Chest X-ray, AP view. Patient: 46 years old, sex M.
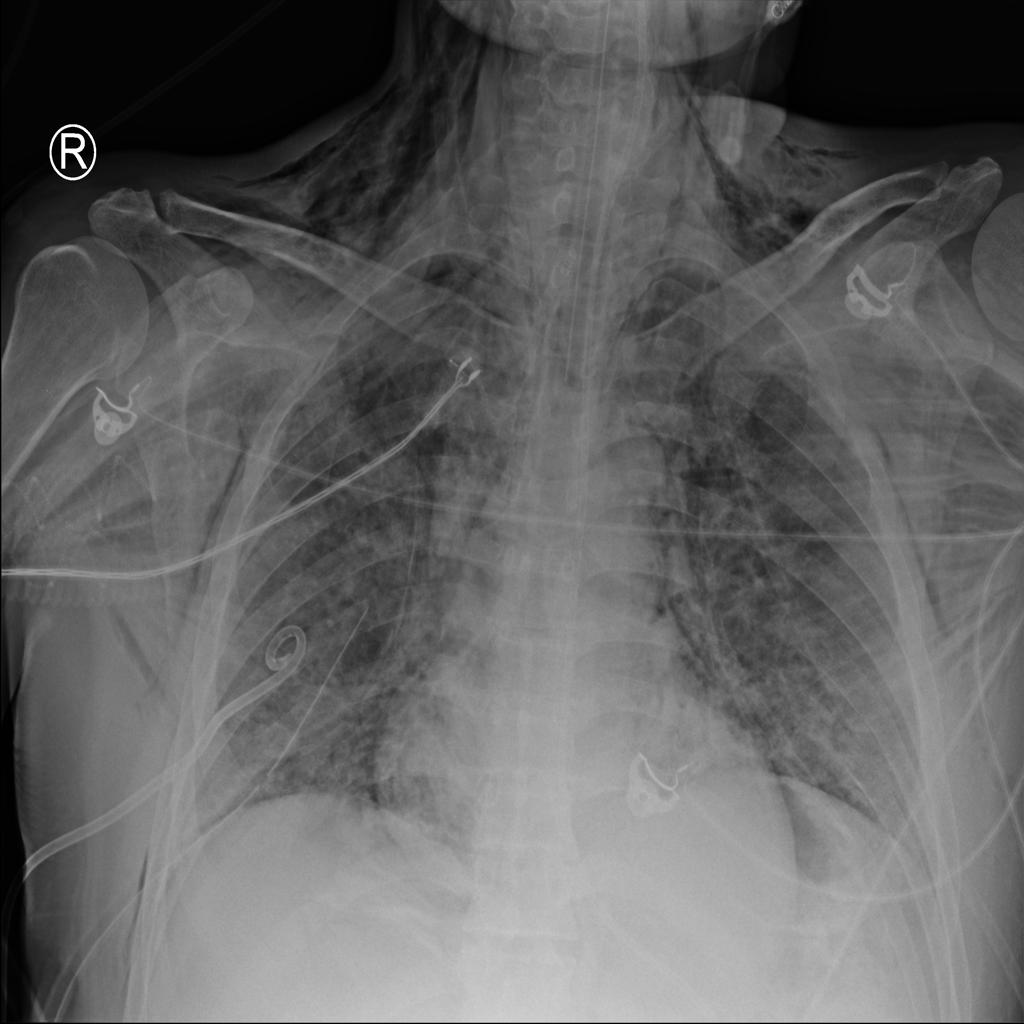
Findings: Emphysema, Pneumonia